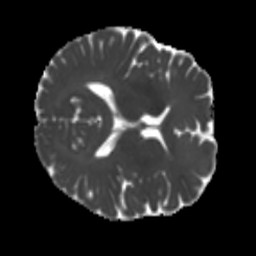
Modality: MD
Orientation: axial
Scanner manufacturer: siemens
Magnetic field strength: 3 T
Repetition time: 4 s
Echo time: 0.0594 s